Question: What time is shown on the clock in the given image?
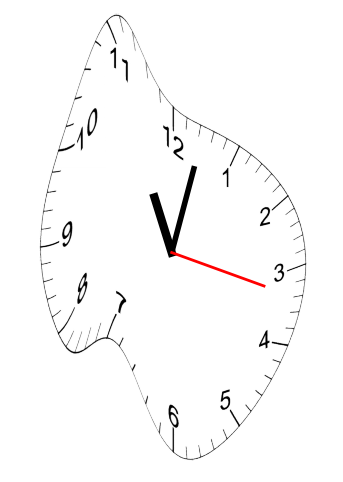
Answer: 11:02:17